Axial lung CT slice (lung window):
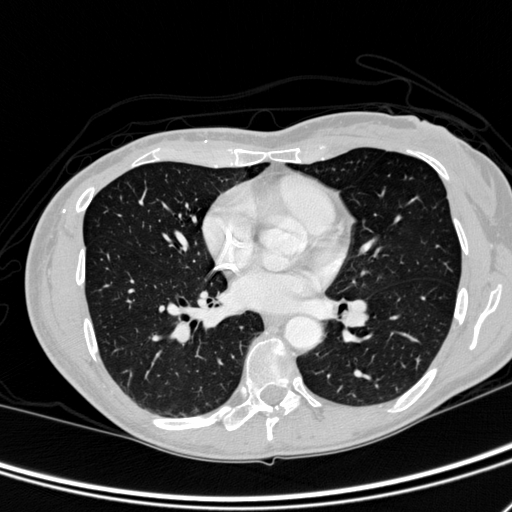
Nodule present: no